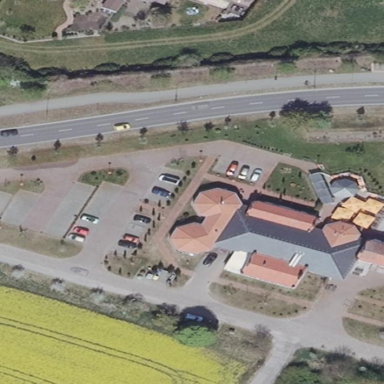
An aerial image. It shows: Parking area.